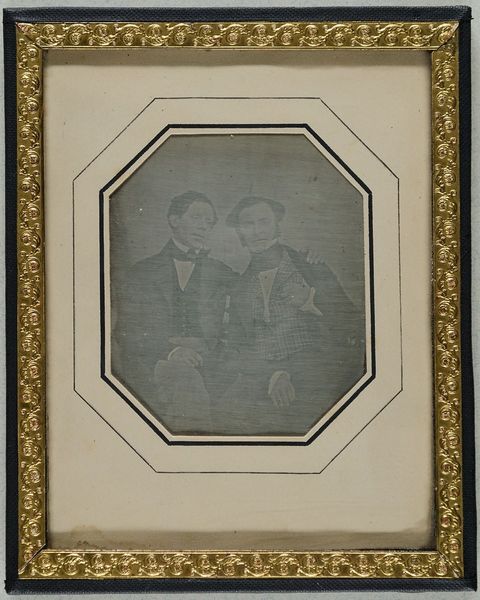
Titel: Zwei Männer
Standort: Hamburg
Institution: Museum für Kunst und Gewerbe Hamburg
Schlagwörter: mann, portrait, figur, foto, fotografie, photographie, doppelbildnis, doppelportrait, photo, lichtbild, daguerreotypie, bildwerke, angewandte und bildende kunst, hessische systematik, porträt, porträtfotografie, porträtphotographie, hüftbild, doppelporträt